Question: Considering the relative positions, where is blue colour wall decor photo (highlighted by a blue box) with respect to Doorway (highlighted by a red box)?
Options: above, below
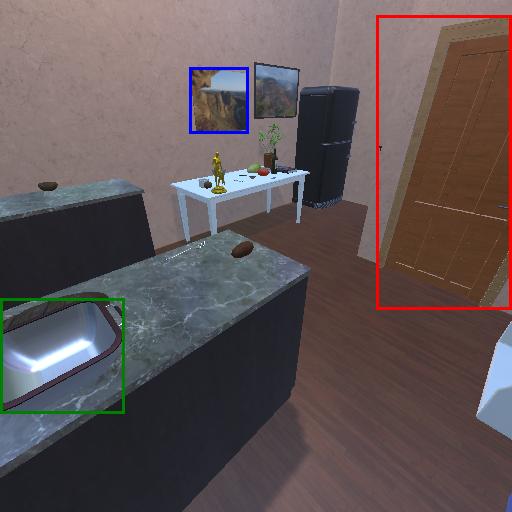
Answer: above